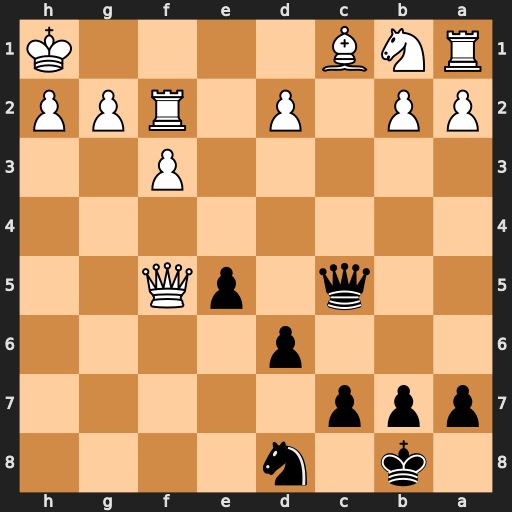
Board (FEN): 1k1n4/ppp5/3p4/2q1pQ2/8/5P2/PP1P1RPP/RNB4K
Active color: b
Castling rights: -
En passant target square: -
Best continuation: Qxc1+ Rf1 Qxf1#